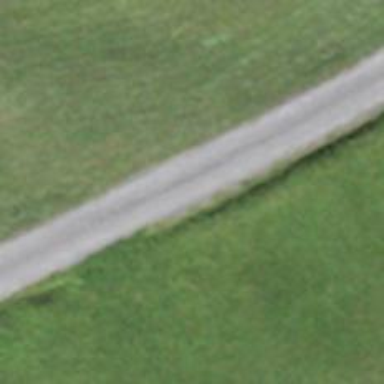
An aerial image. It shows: Track with grade2 tracktype.